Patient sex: F
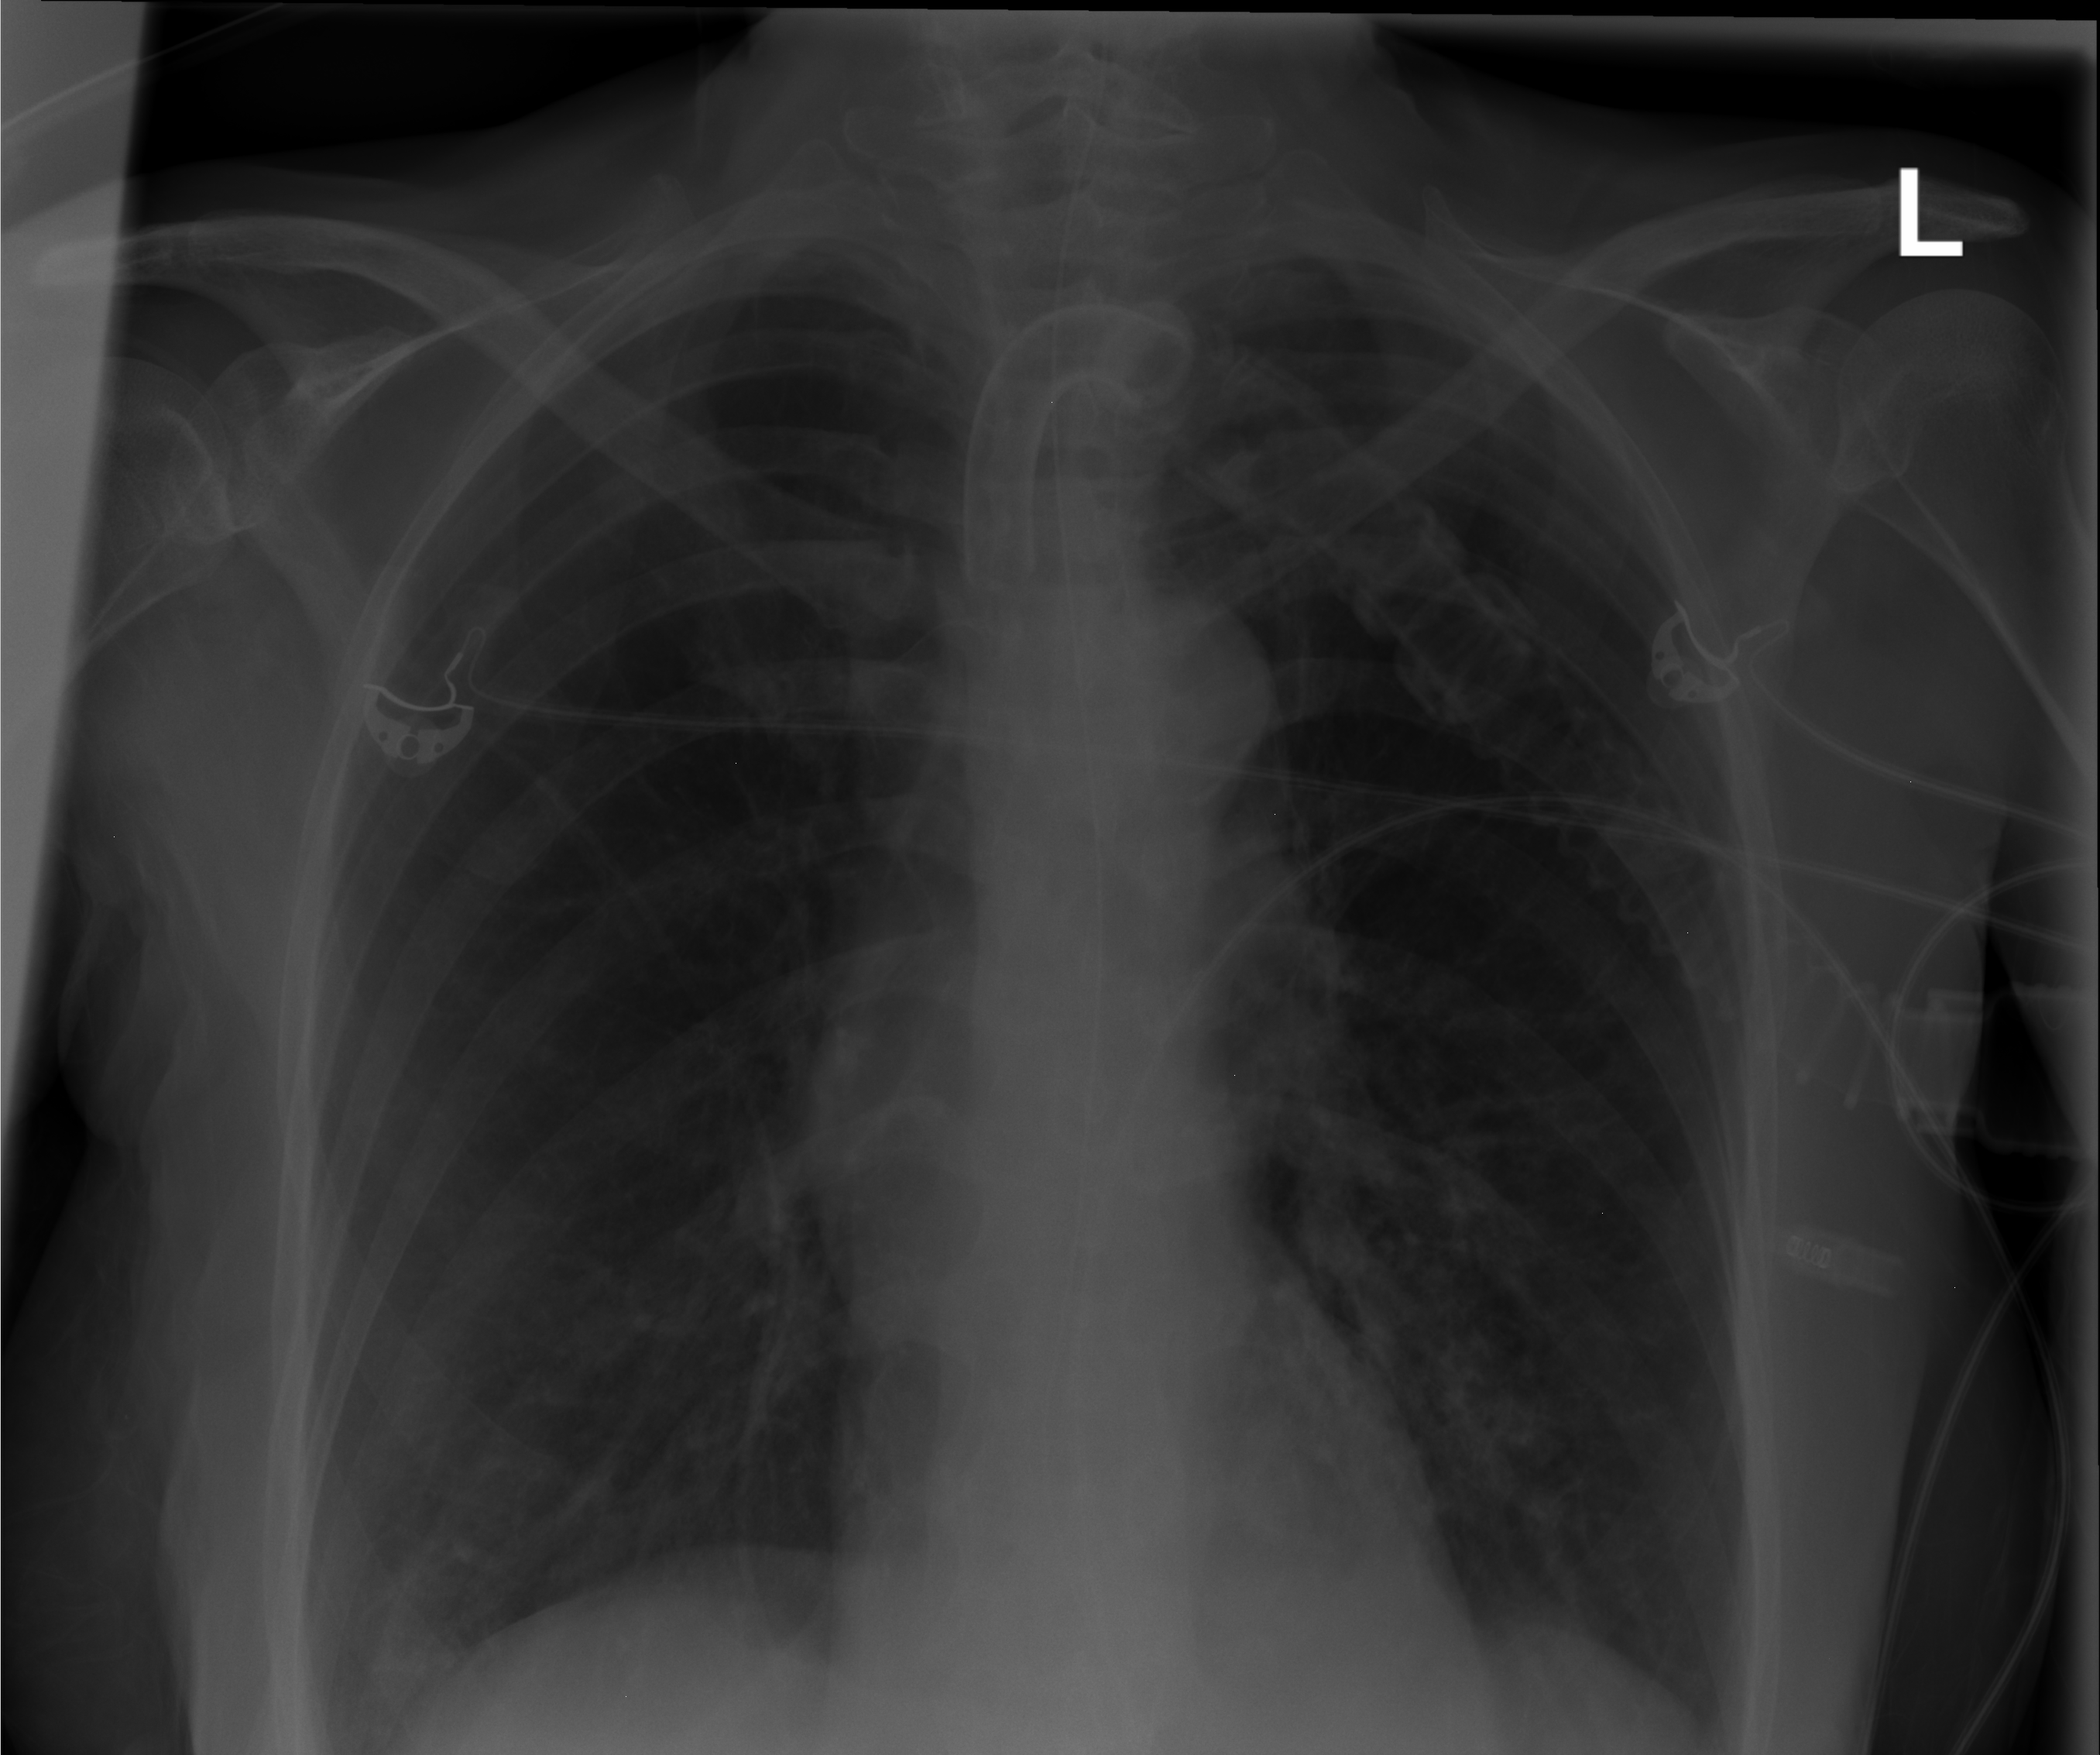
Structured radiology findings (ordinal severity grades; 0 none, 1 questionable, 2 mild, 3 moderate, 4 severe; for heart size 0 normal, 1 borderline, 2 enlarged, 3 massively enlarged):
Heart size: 0
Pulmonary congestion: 0
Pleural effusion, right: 0
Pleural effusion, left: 0
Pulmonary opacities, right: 1
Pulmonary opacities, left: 2
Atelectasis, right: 0
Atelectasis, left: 0